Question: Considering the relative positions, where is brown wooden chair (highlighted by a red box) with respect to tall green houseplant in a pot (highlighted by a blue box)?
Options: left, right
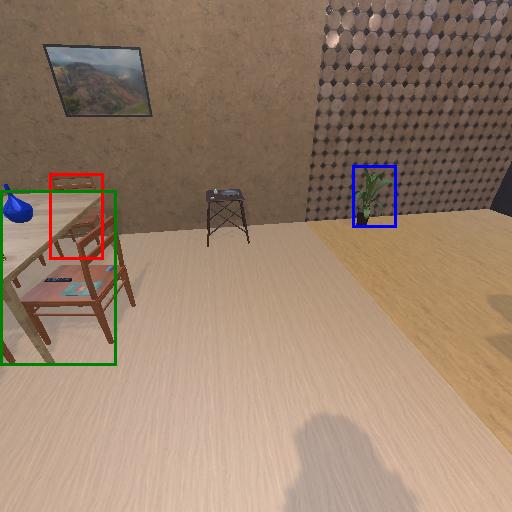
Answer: left